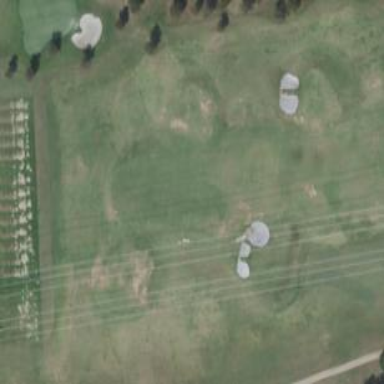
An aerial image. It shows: Driving range for golf practice.